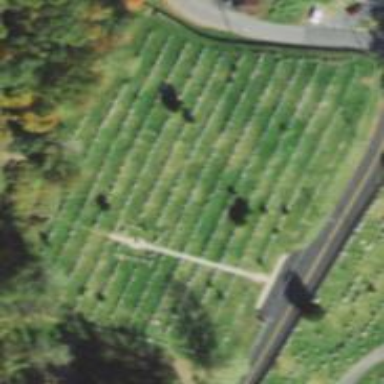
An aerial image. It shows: Cemetery.